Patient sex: F
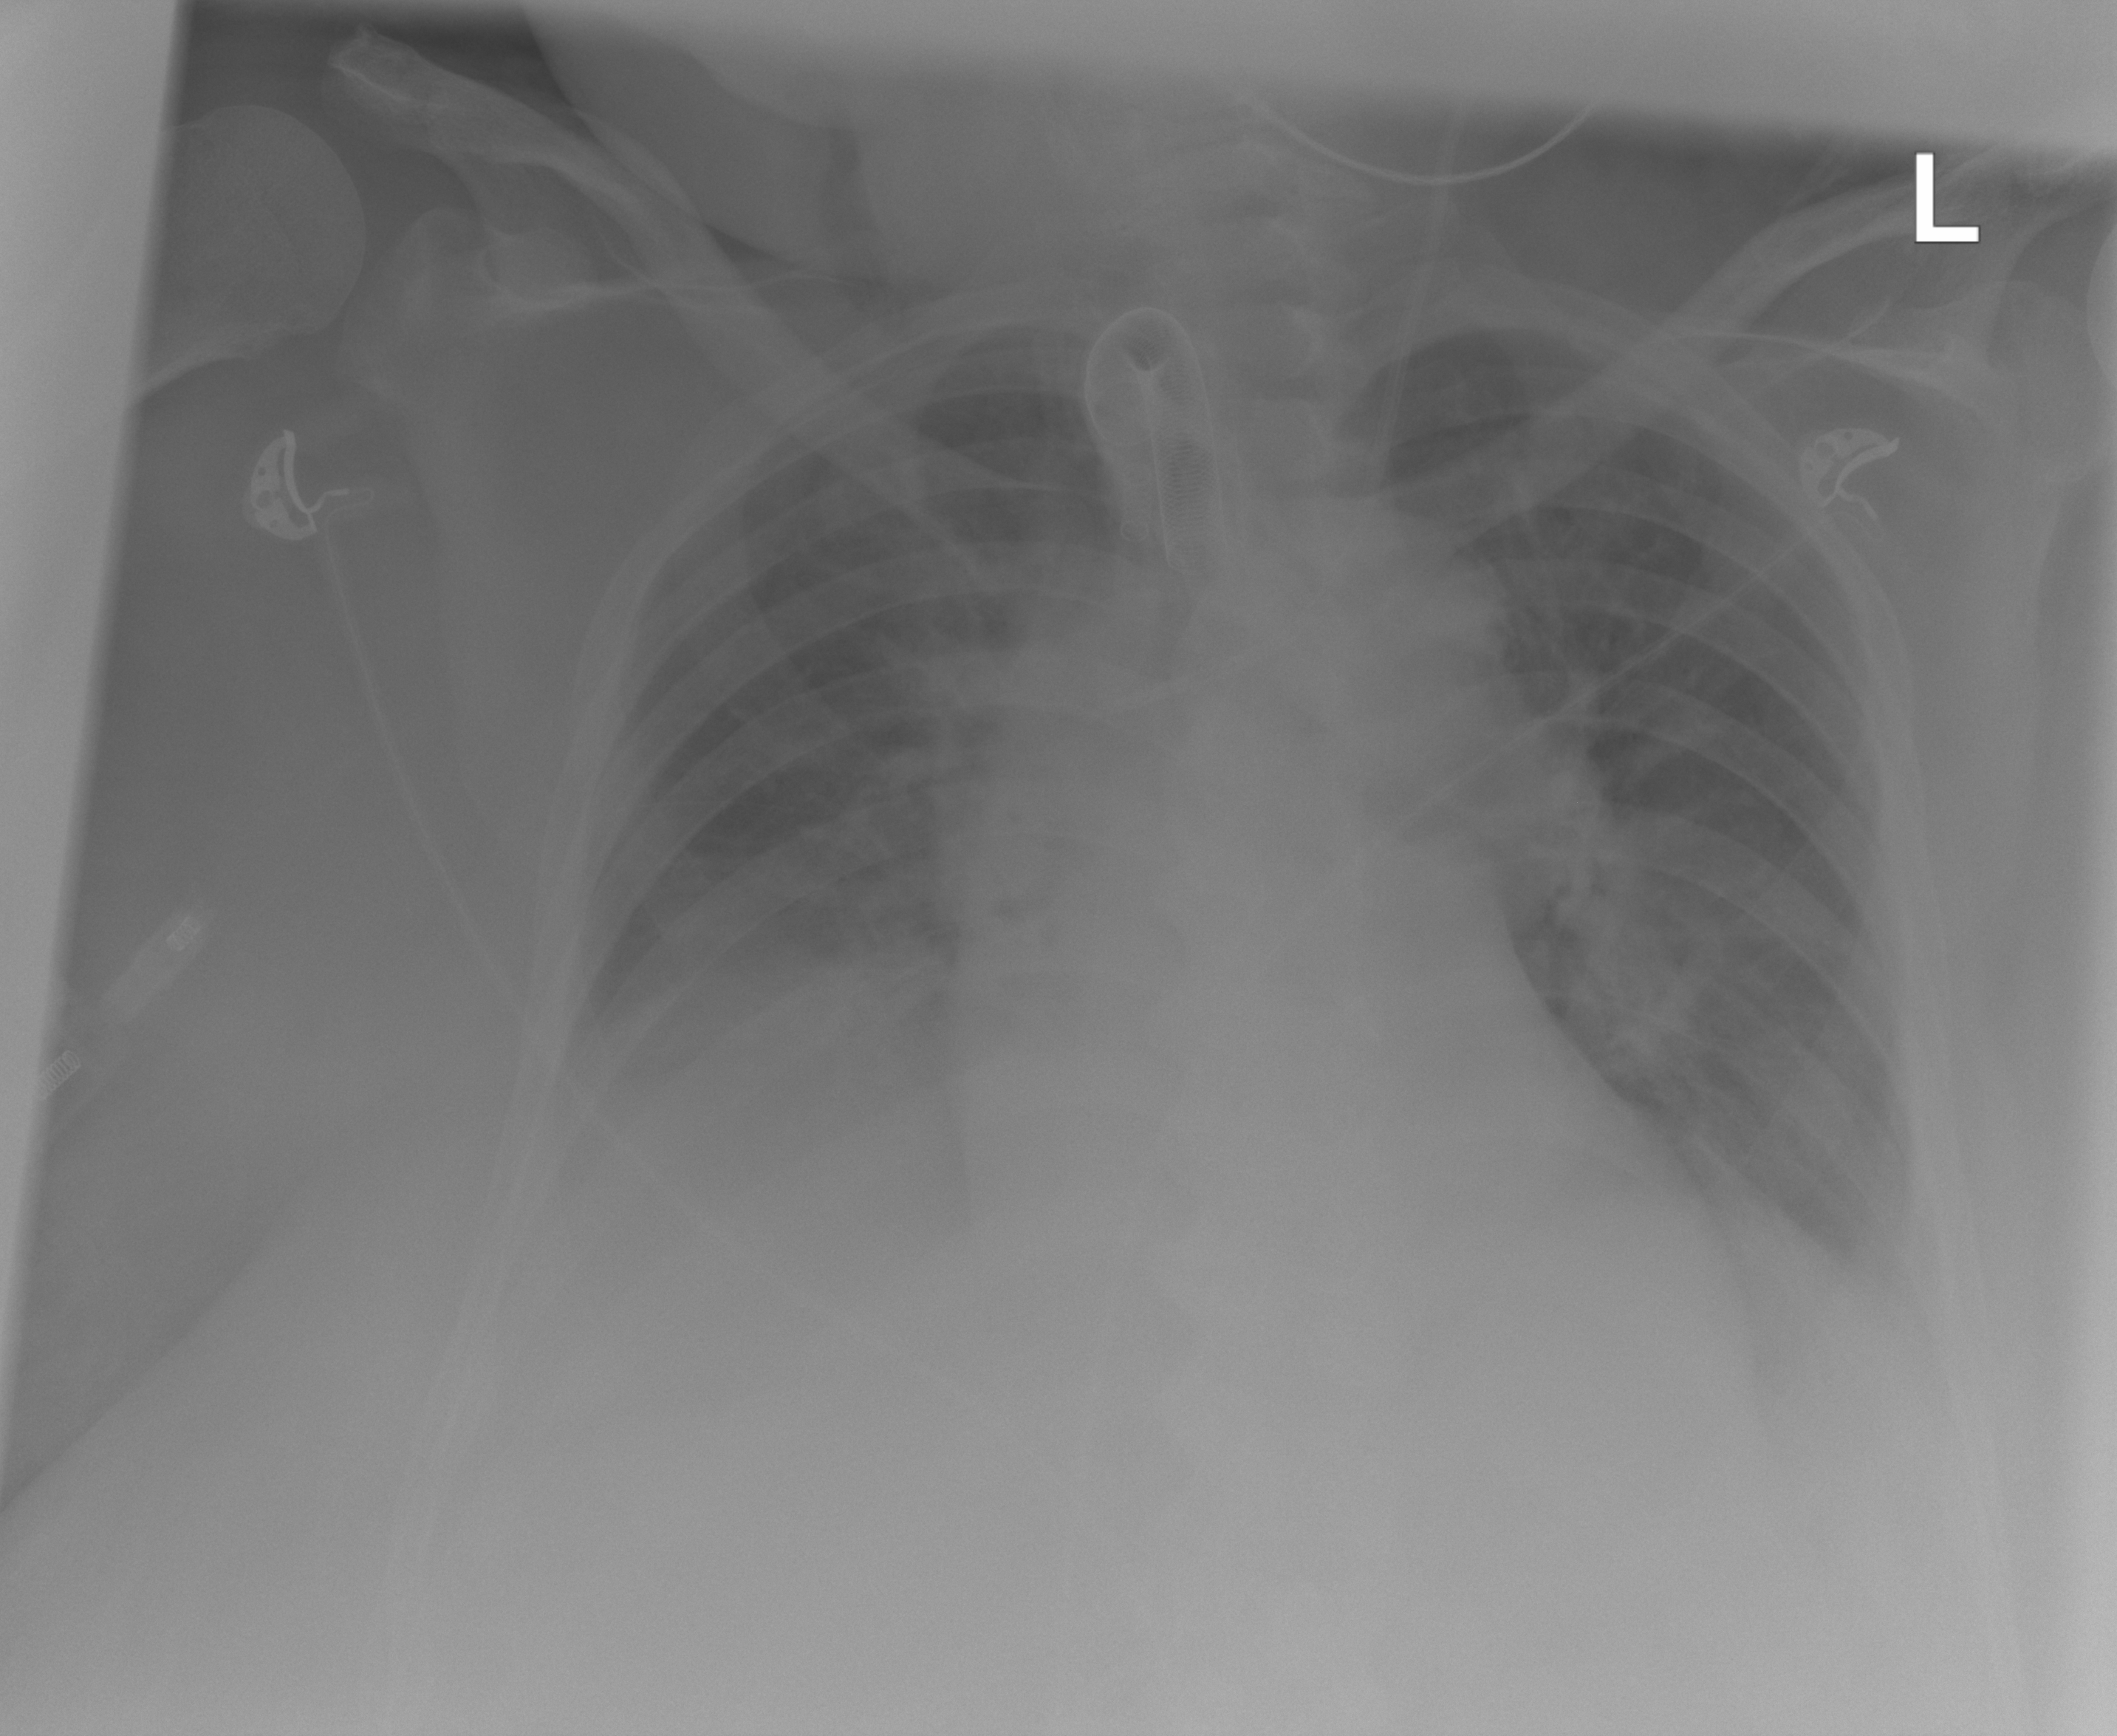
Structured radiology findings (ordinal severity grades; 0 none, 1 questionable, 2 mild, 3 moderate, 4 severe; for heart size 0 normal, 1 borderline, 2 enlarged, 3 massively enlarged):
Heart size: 2
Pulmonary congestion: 0
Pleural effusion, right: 2
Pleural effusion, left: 2
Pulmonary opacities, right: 0
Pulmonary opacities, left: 0
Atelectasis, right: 2
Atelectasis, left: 0